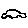
Label: car